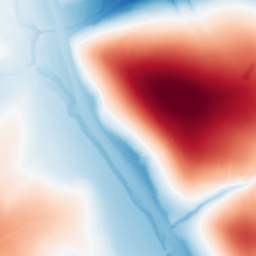
Category: trend_removal
Decomposition family: polynomial_high
Decomposition parameters: degree: 6
Upsampling method: bilinear
Upsampling parameters: scale: 2
Upsampling scale: 2